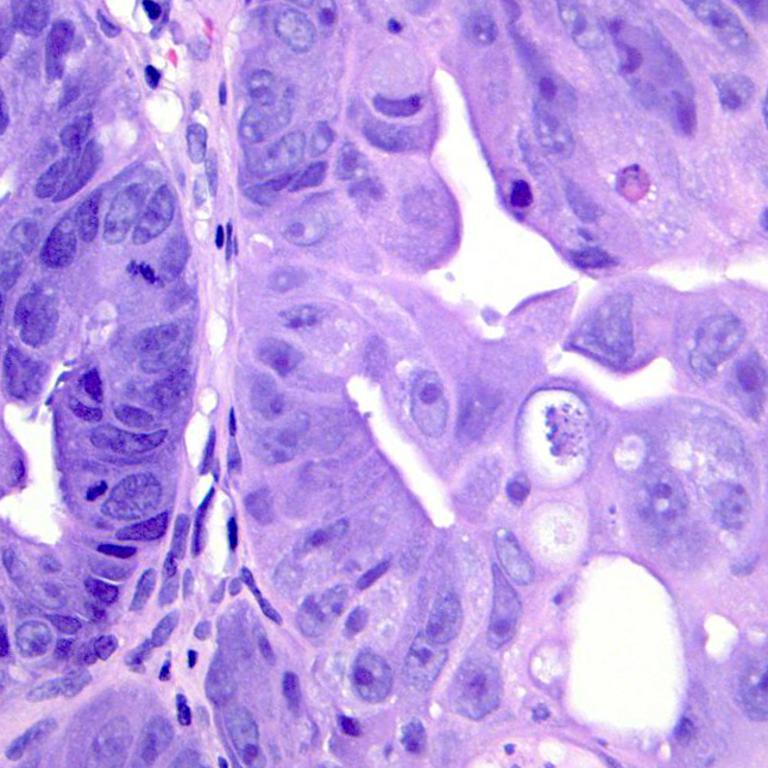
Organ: colon
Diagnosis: adenocarcinomas